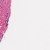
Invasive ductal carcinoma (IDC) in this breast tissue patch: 0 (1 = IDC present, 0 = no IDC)